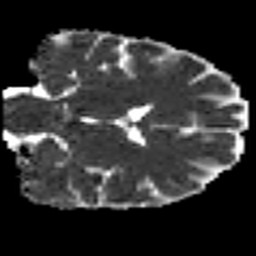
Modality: MD
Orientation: coronal
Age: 38
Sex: male
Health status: ill
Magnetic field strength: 3 T
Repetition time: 8.4 s
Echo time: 0.0926 s